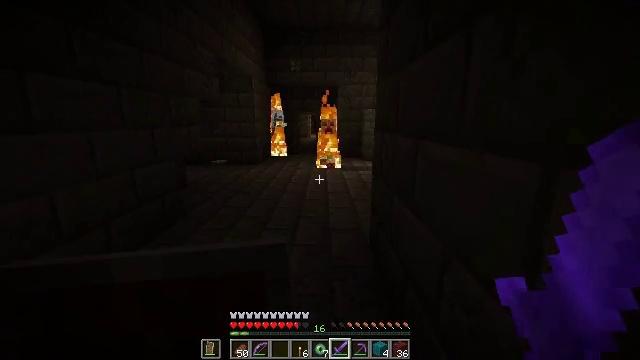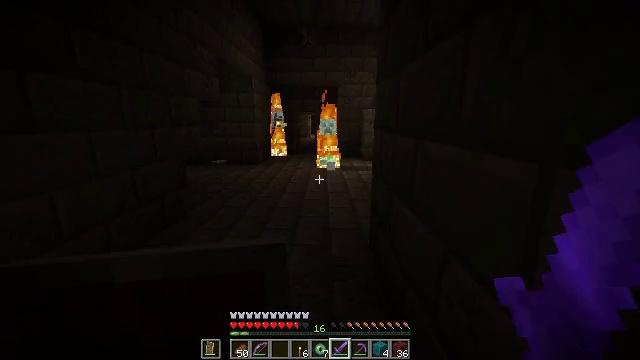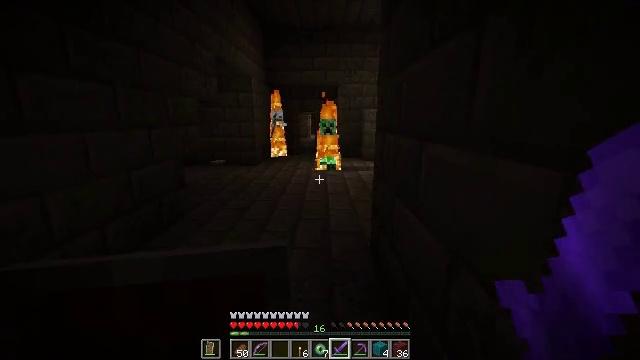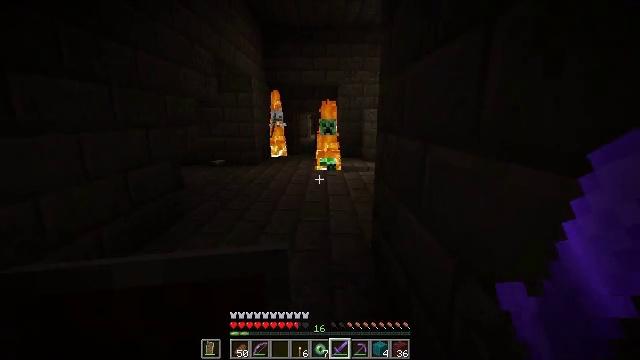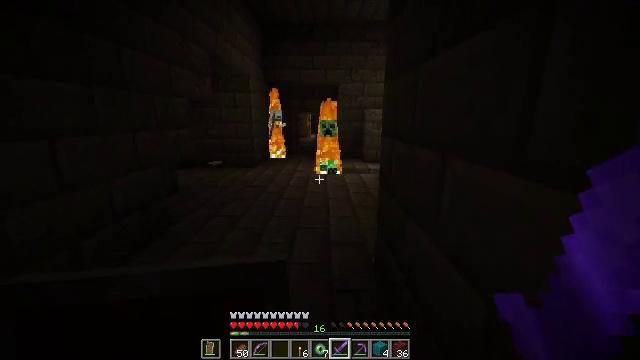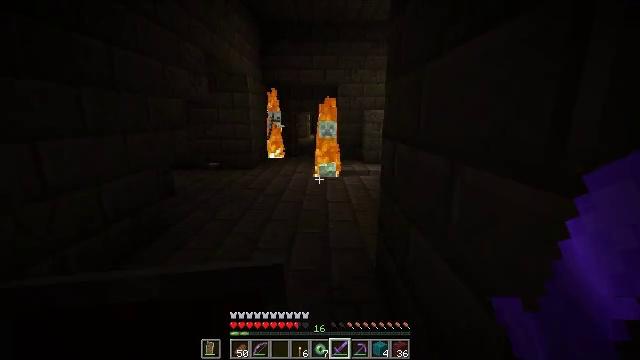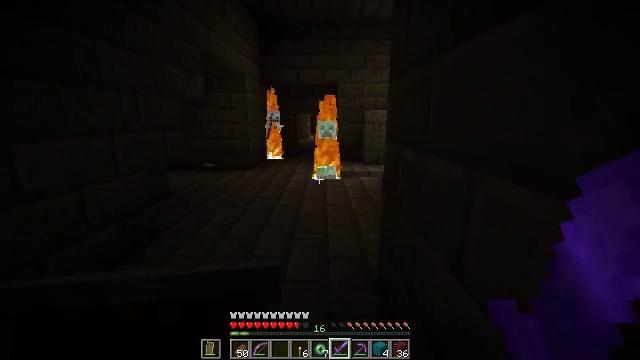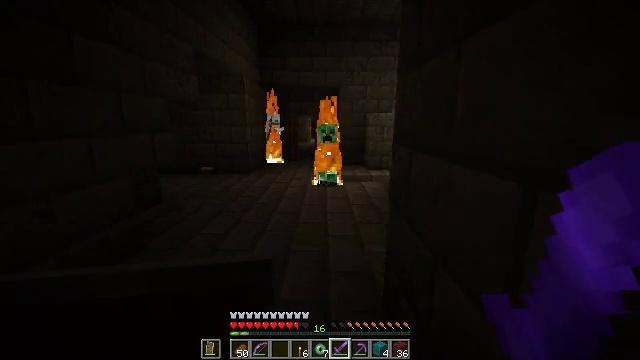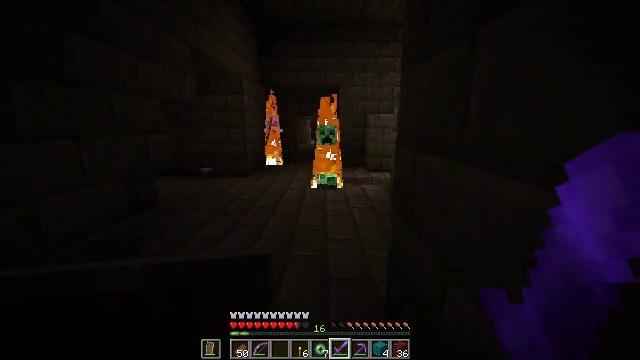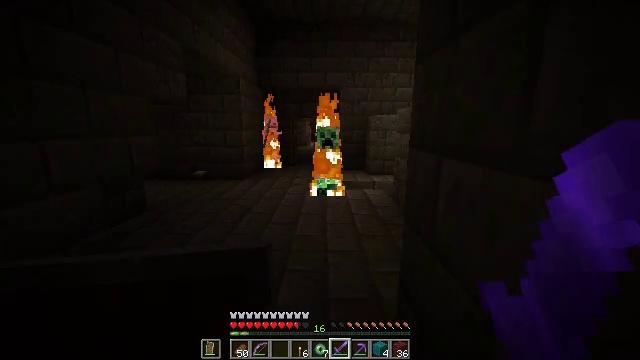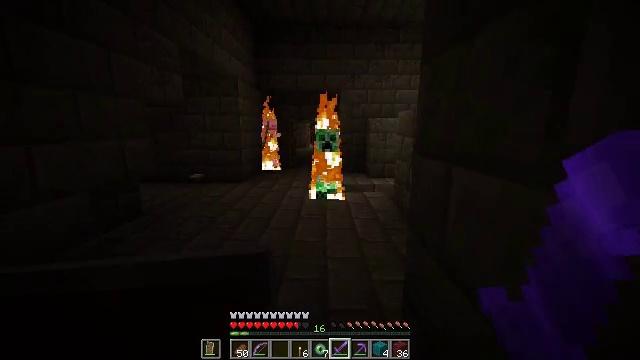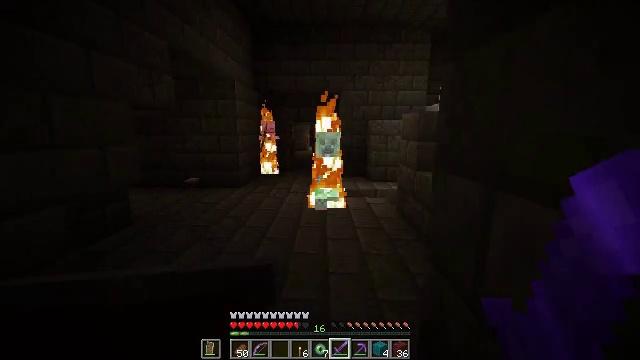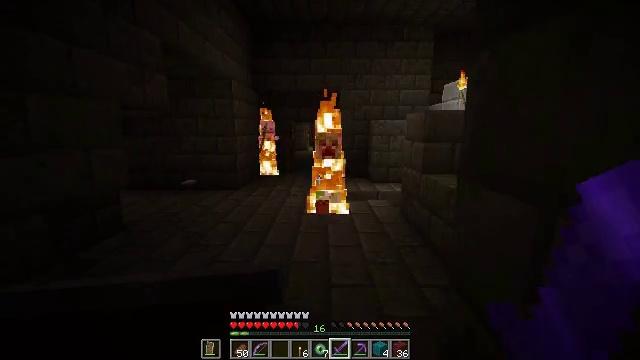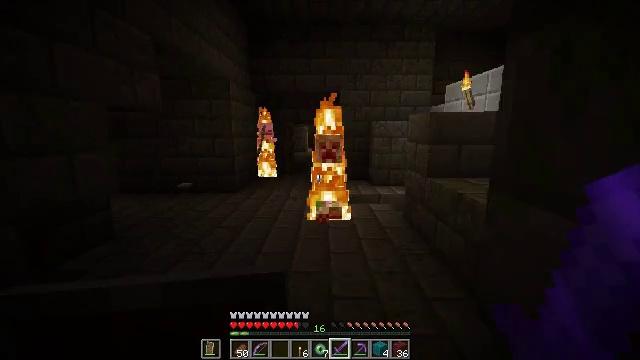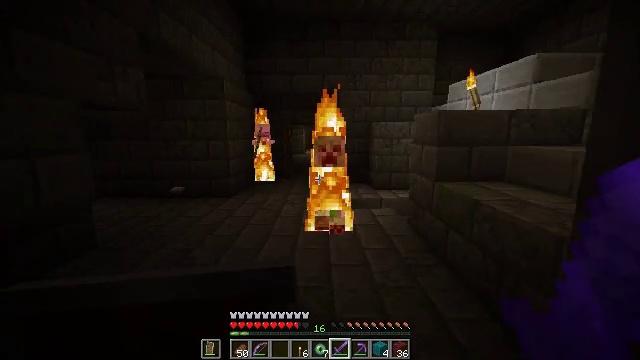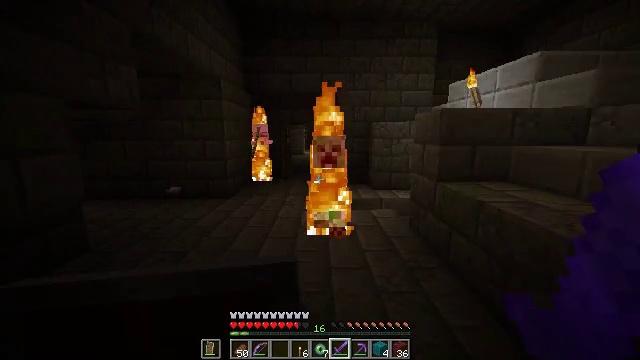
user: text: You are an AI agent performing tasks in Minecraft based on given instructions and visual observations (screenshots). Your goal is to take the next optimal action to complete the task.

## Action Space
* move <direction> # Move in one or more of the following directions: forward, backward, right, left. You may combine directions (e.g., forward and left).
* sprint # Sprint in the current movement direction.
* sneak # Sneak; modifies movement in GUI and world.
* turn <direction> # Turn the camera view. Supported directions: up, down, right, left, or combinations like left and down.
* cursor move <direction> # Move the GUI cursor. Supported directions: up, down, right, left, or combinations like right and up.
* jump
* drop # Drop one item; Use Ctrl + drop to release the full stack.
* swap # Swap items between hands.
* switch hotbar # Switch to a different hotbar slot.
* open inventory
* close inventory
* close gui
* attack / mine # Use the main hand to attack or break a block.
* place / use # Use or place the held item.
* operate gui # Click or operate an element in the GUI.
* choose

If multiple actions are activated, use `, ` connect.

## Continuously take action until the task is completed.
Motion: motion action
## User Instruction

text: Hunt the creeper.
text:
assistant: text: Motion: no_op
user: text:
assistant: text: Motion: move forward
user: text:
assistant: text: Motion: move forward
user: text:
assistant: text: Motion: move forward
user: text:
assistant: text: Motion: move forward
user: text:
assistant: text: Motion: move forward
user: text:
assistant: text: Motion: move forward
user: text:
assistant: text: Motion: move forward
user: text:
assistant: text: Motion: move forward
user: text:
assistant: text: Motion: move forward
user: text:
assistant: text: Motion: move forward
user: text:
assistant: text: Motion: move forward
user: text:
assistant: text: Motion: move forward
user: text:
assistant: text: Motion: move forward
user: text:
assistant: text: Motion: move forward
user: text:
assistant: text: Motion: move forward
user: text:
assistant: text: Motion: no_op
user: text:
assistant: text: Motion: no_op
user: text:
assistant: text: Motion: no_op
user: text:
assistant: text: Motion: attack / mine
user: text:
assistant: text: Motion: attack / mine
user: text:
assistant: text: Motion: attack / mine
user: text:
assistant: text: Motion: move back, attack / mine
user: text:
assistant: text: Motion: move back, attack / mine
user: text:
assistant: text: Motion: attack / mine